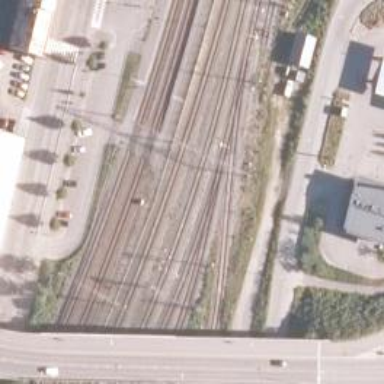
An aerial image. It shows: Level crossing with saltire markings.